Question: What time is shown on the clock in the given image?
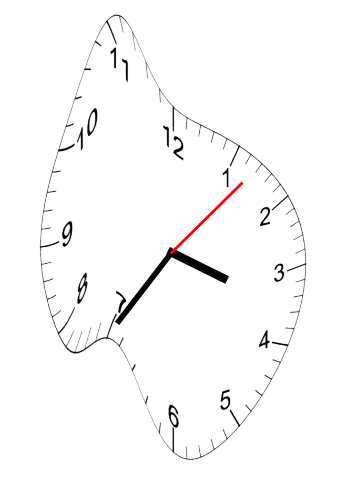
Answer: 03:35:07